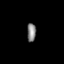
Tissue: lung
Cell type: Others
Senescence score: 0.2151
Nuclear area (px): 162
Mean DAPI intensity: 132.691